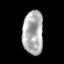
Tissue: prostate
Cell type: NK cells
Senescence score: 0.2871
Nuclear area (px): 890
Mean DAPI intensity: 173.346